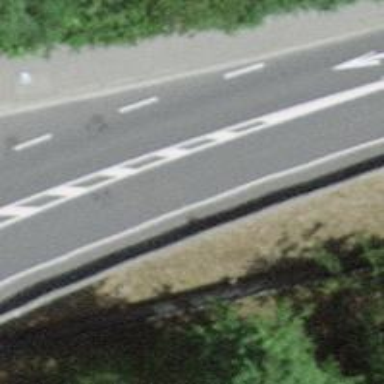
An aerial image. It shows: Primary road with asphalt surface.